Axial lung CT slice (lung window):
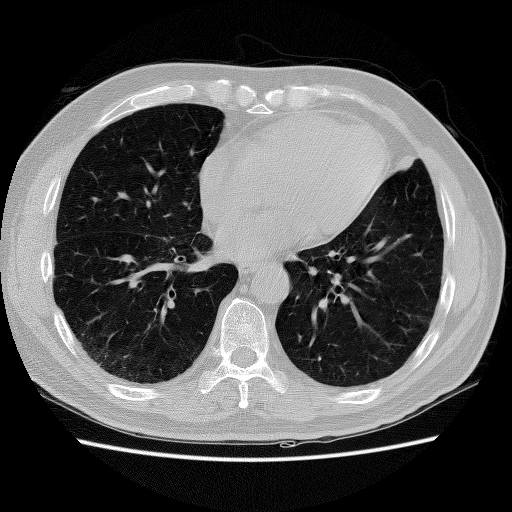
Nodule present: no